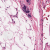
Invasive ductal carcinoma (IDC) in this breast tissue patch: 0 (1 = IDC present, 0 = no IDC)